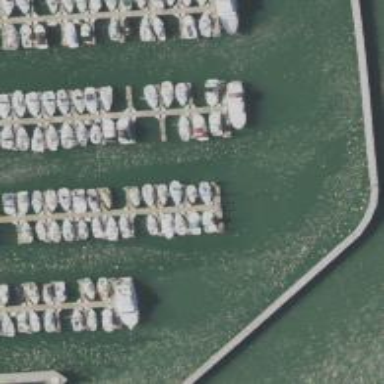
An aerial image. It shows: Man-made pier.